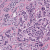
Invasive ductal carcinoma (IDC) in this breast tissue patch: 1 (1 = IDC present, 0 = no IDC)